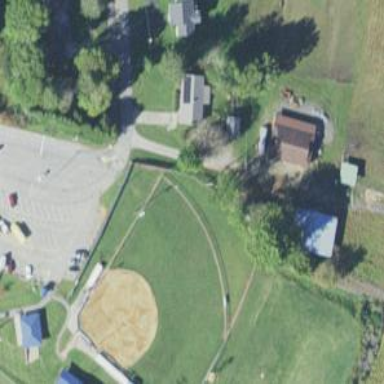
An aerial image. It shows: Softball pitch for leisure land activities.